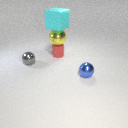
small blue metal sphere to the right of small red rubber cylinder